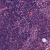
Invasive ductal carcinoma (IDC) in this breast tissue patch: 0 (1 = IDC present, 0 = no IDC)